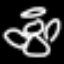
Label: angel